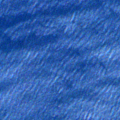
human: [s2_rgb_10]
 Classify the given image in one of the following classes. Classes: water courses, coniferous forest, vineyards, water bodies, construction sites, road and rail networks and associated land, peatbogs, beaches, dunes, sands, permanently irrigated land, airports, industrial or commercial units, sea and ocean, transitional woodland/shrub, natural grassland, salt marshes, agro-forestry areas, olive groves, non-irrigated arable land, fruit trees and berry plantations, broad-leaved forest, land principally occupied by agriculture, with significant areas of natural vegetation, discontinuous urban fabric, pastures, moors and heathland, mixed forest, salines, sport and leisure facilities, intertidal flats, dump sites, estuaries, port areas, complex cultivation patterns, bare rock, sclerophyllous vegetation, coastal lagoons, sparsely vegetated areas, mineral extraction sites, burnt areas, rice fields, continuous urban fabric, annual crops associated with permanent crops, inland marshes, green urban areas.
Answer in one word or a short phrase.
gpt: sea and ocean